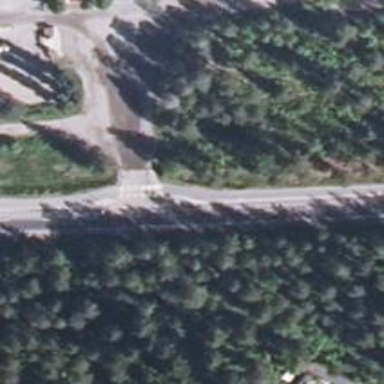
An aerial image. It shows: Asphalt cycleway.